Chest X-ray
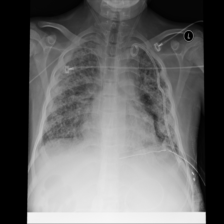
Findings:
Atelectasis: negative
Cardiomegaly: negative
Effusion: negative
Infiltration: negative
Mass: negative
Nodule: negative
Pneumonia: negative
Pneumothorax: positive
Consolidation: negative
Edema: negative
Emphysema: negative
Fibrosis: negative
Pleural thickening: positive
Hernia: negative